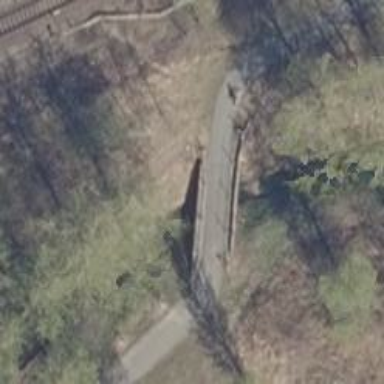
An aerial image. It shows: Asphalt path crossing over bridge.